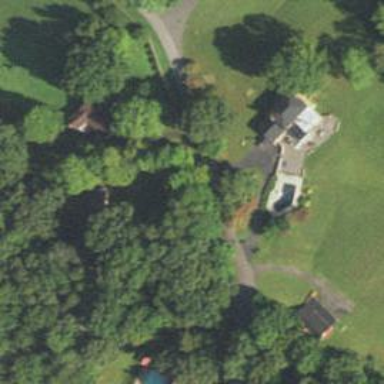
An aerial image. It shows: Driveway.